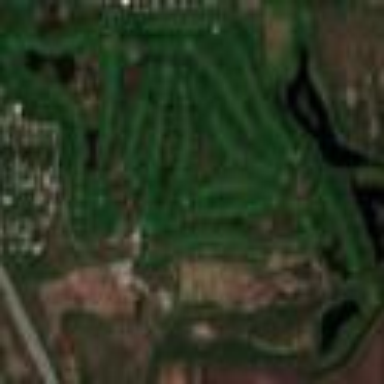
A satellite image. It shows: Golf course.